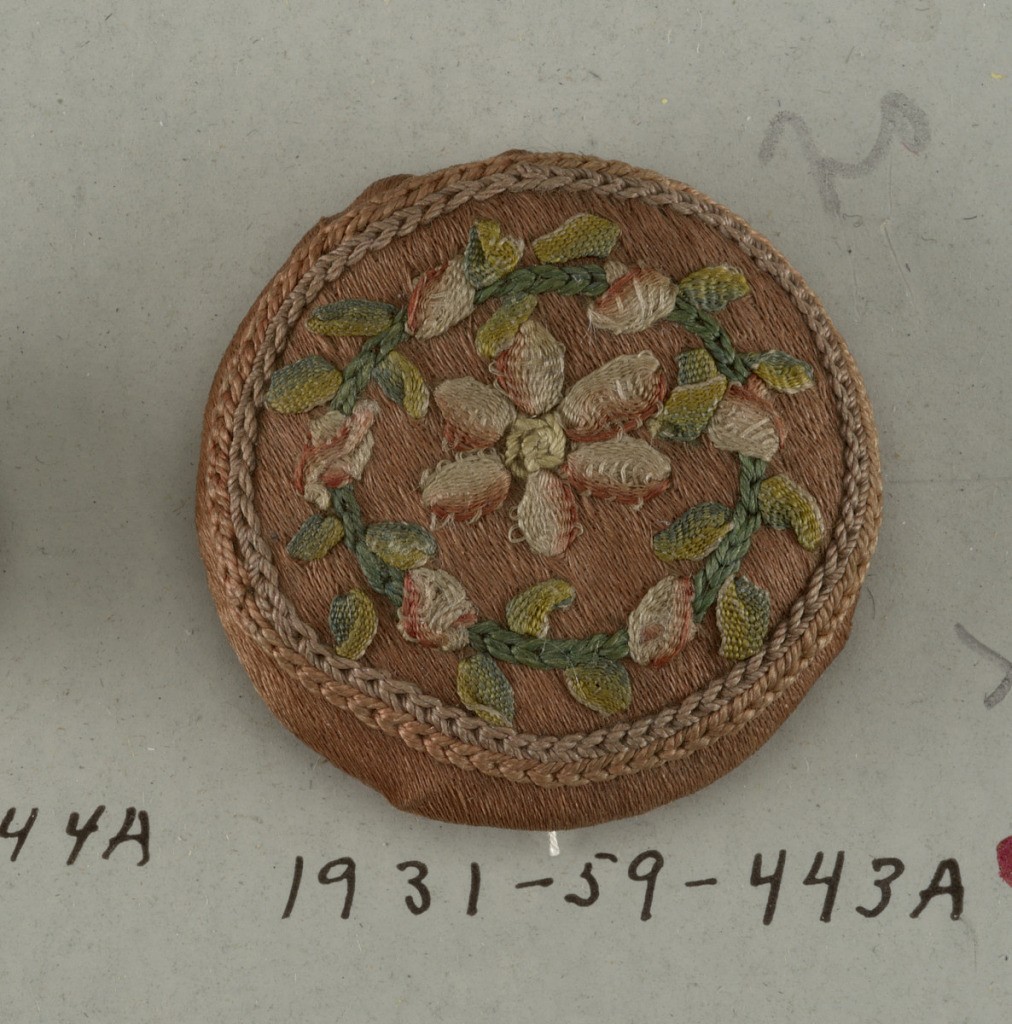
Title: Button
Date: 18th century
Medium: silk and wood
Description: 1931-59-443-a: button made of wooden molds covered with pink silk...